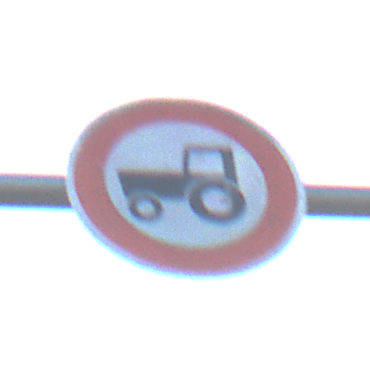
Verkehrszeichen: VerbotKraftfahrzeugeZuegeNichtSchneller25
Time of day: Dawn
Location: Outdoor (Nature)
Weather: Clear
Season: NotSpecified
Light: Natural